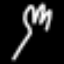
Label: fork